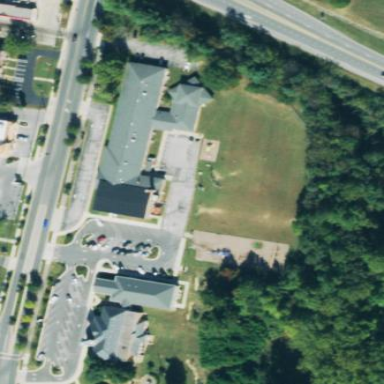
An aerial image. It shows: School building.